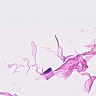
Metastatic tissue present: no